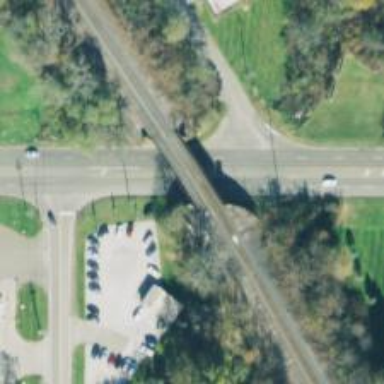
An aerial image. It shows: Railway bridge over siding railway service.